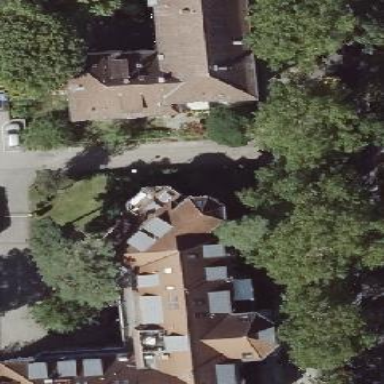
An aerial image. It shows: Apartment building with hipped roof.